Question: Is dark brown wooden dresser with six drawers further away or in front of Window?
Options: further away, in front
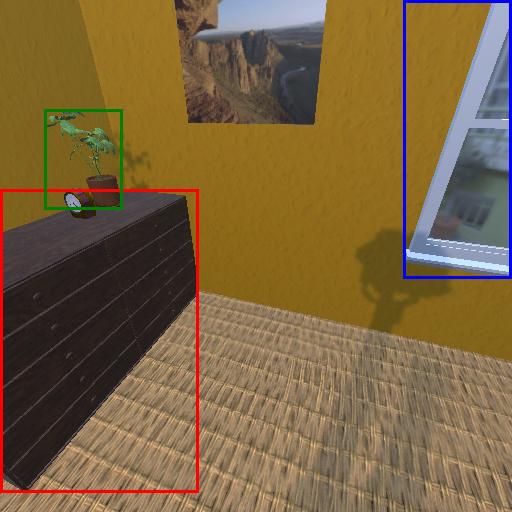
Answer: further away